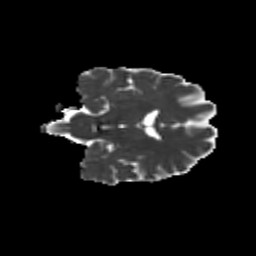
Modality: MD
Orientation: coronal
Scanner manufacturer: siemens
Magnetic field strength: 3 T
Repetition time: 9.2 s
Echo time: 0.084 s